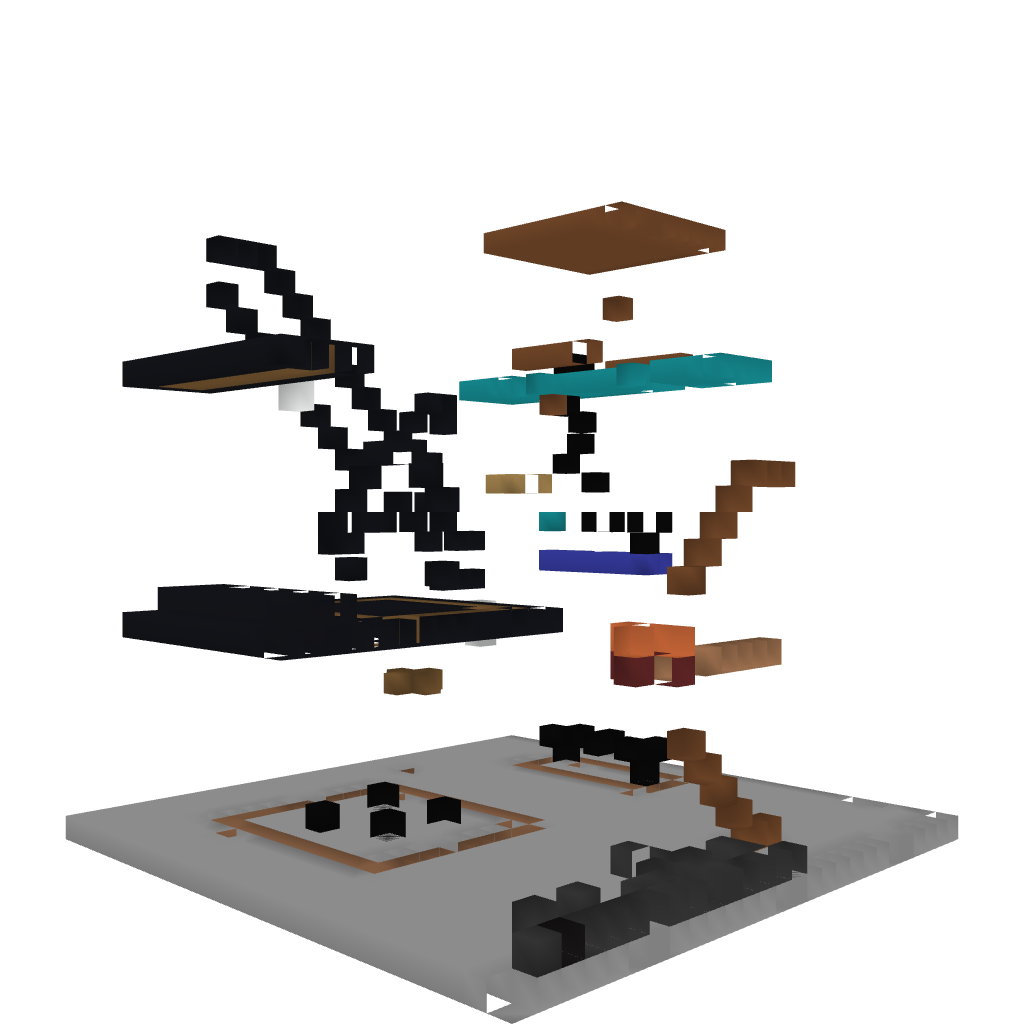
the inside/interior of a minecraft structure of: Steve Holding a Sword [FIXED*]